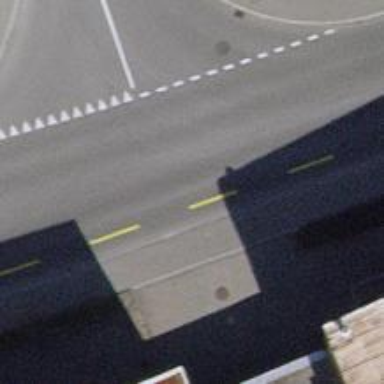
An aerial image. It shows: Tertiary road with asphalt surface. There are sidewalks on both sides and designated cycle lane.